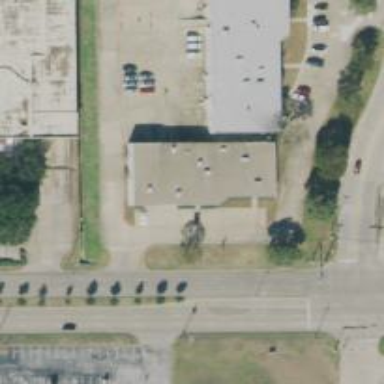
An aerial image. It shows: Healthcare clinic is depicted in the image.